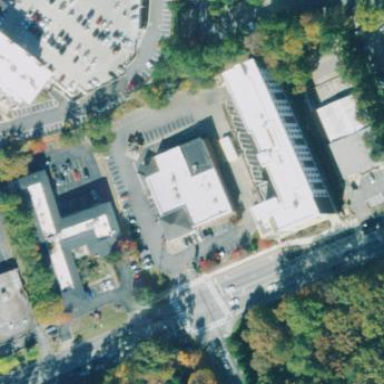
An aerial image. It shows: Retail building.